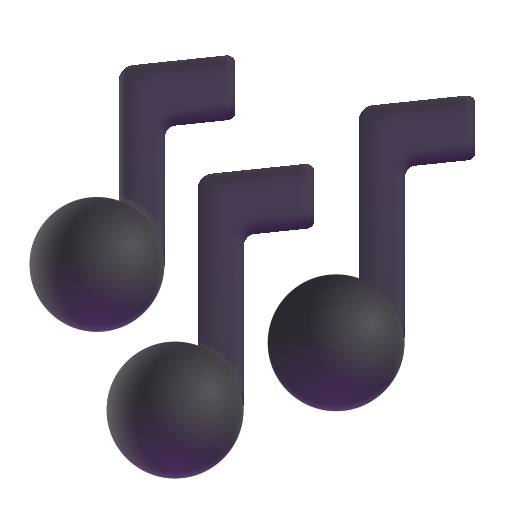
musical notes color